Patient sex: F
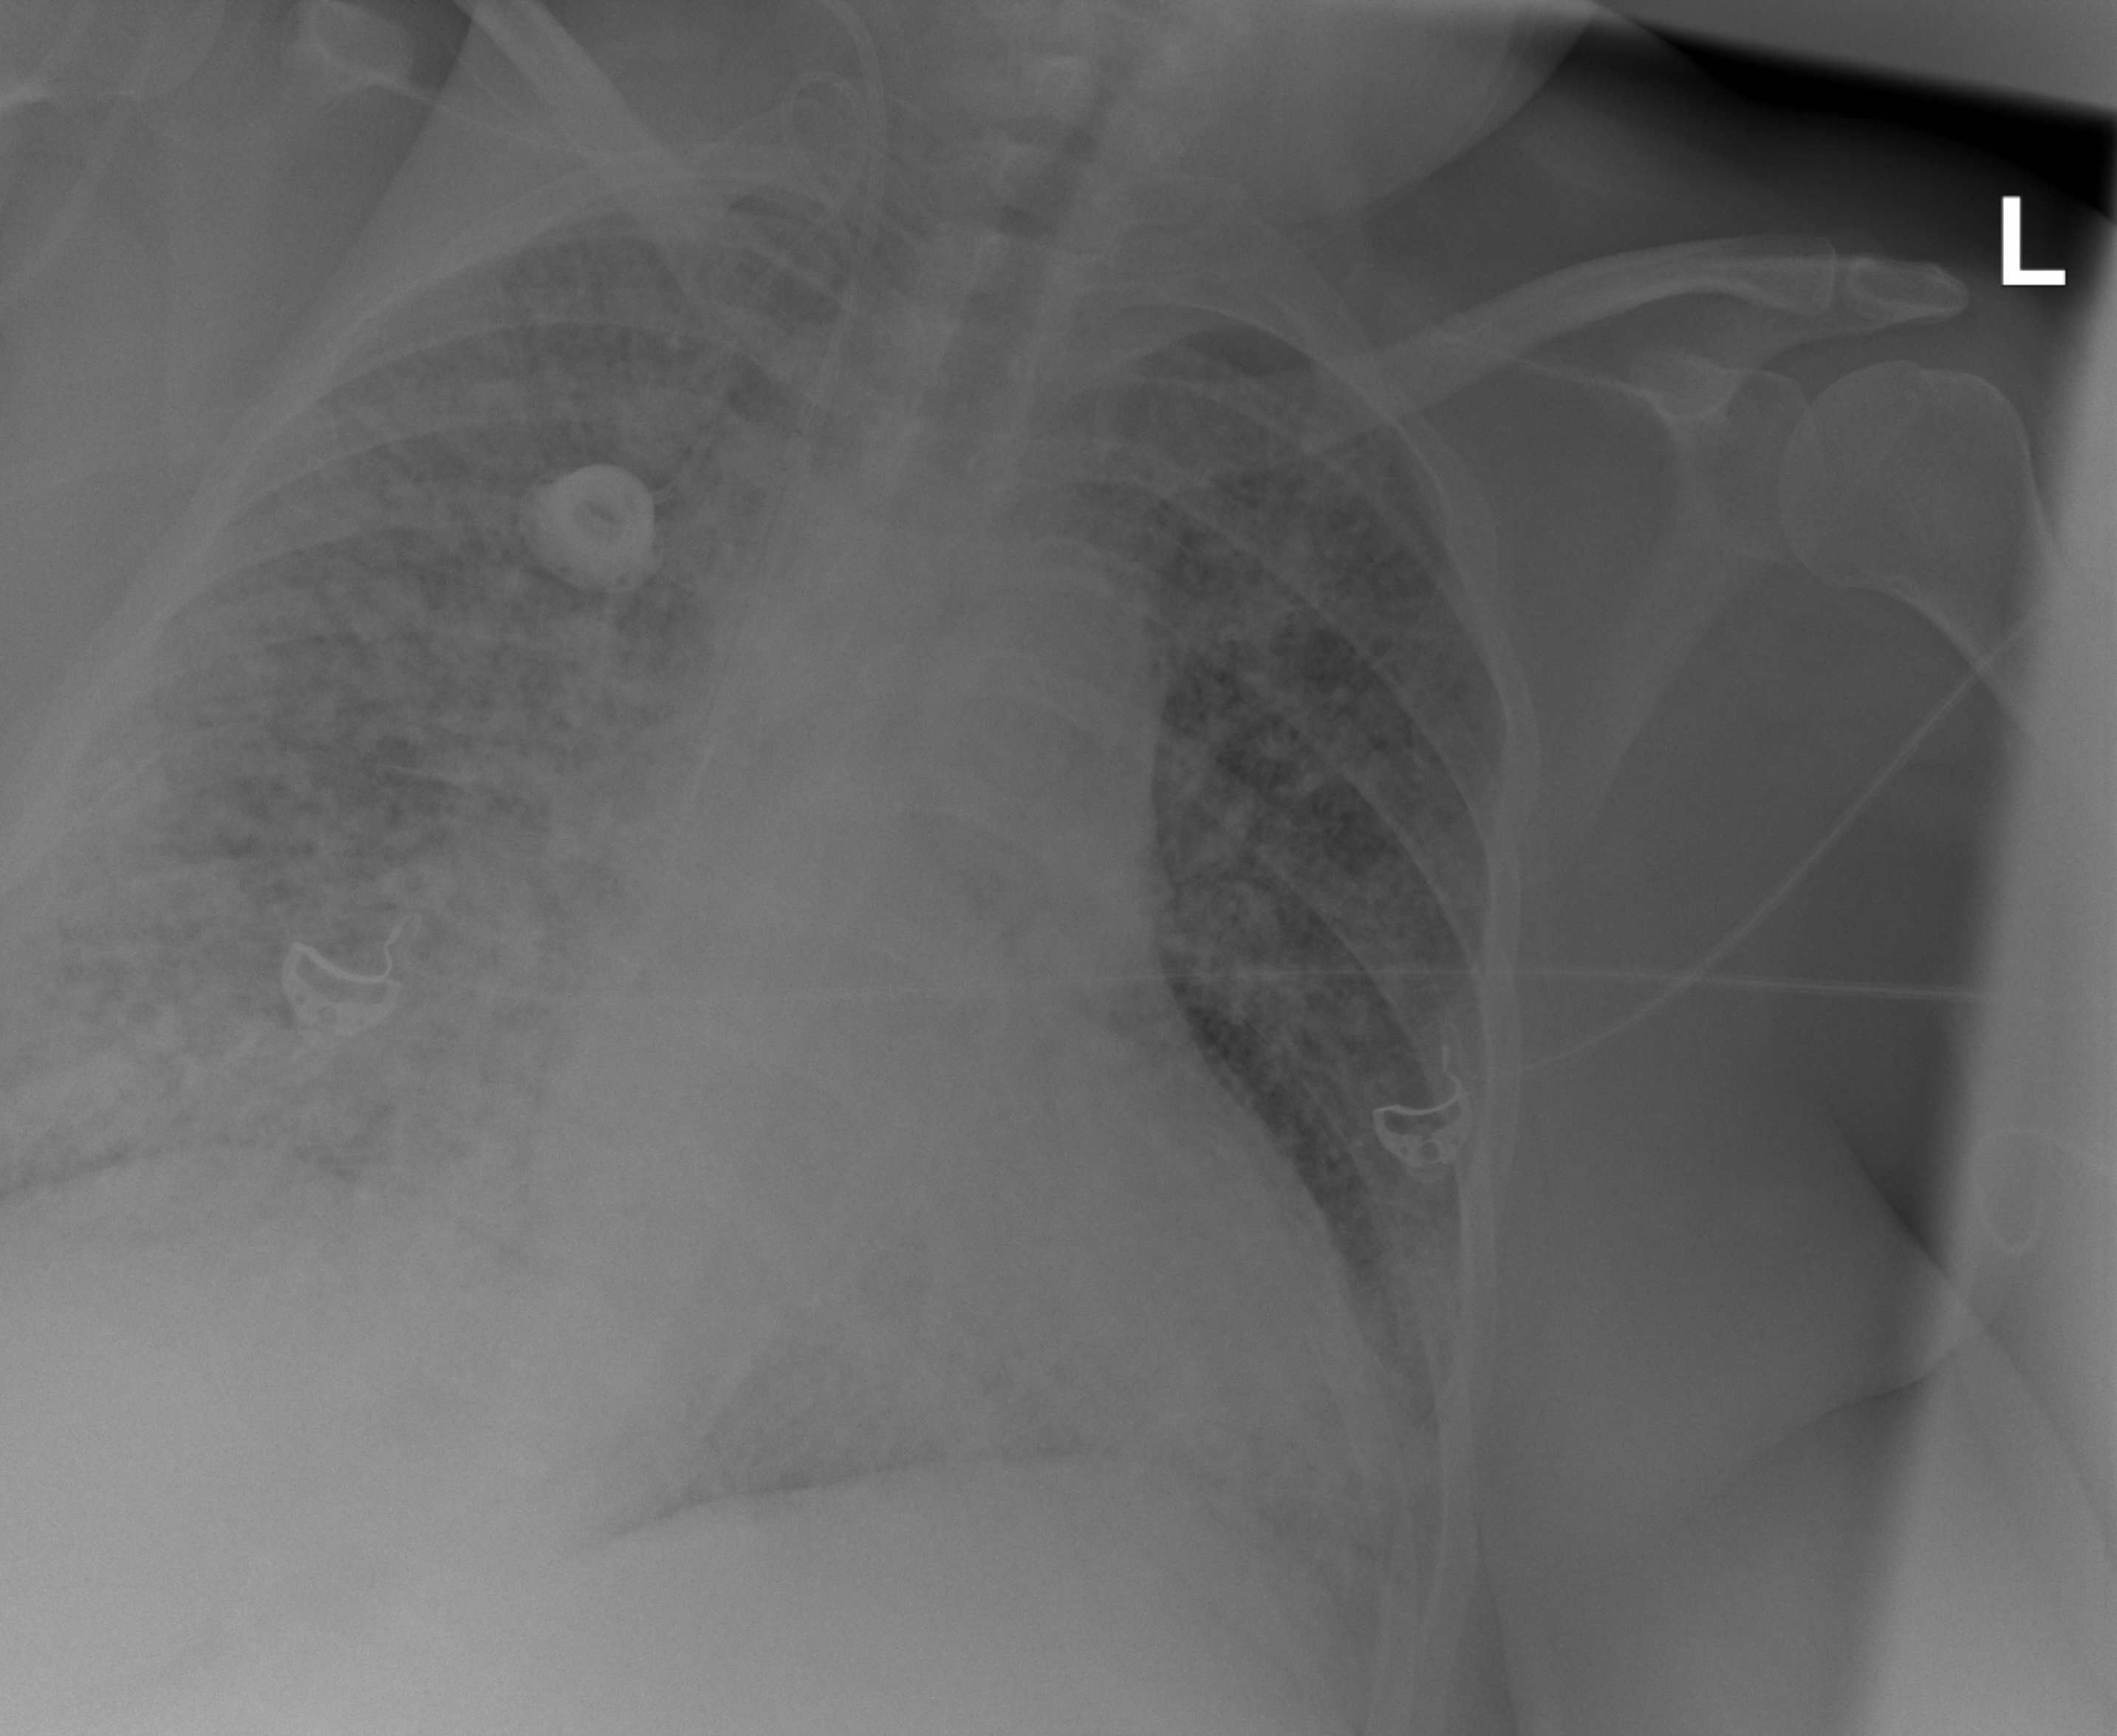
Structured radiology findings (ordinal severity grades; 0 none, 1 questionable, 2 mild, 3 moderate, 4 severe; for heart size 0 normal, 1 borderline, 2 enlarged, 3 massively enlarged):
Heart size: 2
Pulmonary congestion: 2
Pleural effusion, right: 0
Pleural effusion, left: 1
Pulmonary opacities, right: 4
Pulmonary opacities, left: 3
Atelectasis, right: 3
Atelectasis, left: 3